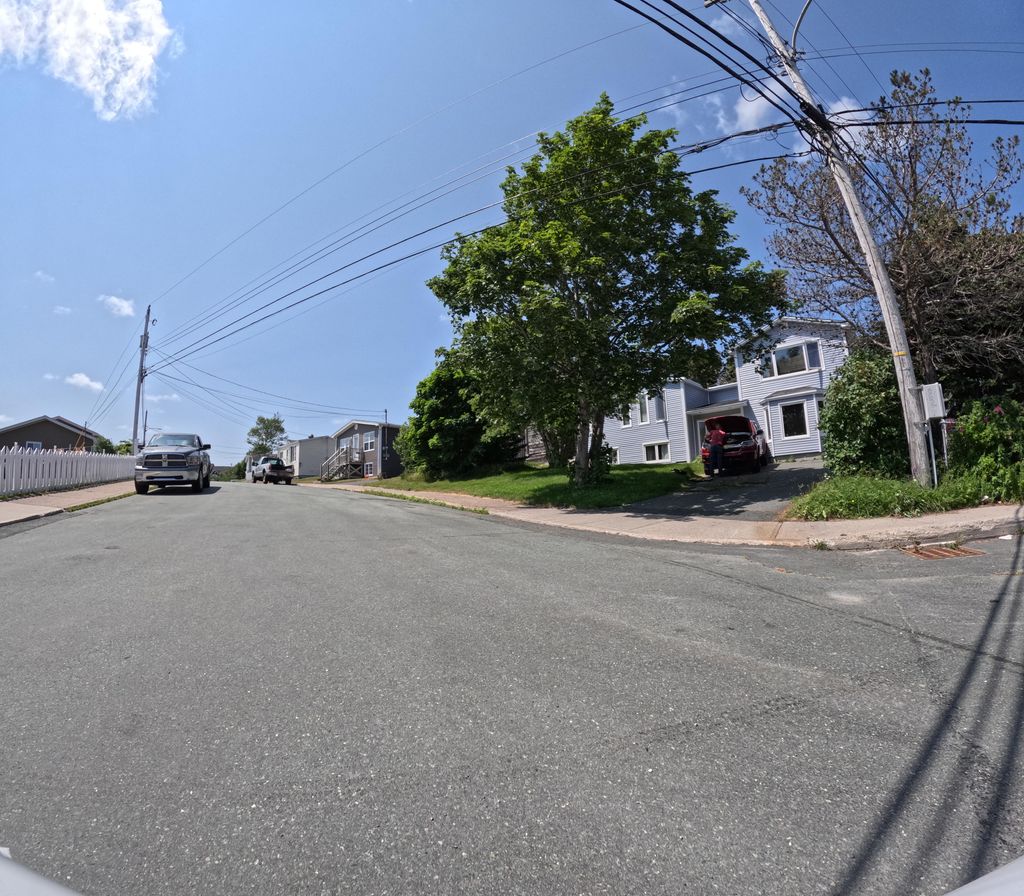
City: st_johns